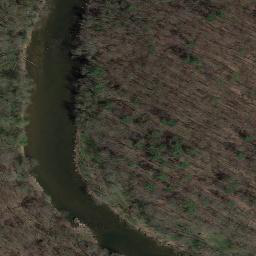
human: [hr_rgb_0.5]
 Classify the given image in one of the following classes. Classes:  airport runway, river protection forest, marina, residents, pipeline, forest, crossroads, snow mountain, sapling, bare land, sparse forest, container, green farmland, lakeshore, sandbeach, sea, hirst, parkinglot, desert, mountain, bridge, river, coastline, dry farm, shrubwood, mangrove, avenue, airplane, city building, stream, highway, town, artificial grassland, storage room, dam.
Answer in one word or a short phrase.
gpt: river